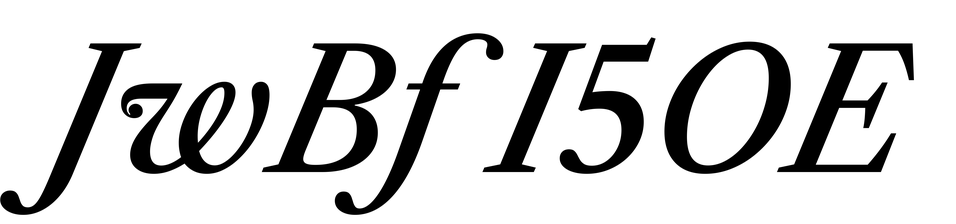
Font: LibreCaslonText-Italic_Medium_Italic